Question: I have a straightforward 'UIPageViewController' with 30 pages where each page has a 'UIImageView' (and accompanying 'UIImage' which is loaded with 'UIImage.FromFile(..)'). I ensured that there are no references to any of the pages being held in memory (or by the 'UIPageViewDataSource') once the user navigates forward through the pages.
What I'm seeing is that when the user navigates forward, the destructor and 'Dispose(bool)' methods are being called for the 'UIViewController' of each page and for the 'UIImageView' within the page (as expected). However, when I run this test on hardware attached to Instruments, even though the 'IDisposable' methods are being called, the memory is not being reclaimed. After a certain threshold of "live bytes" is reached, a lot of the memory consumed by the pages which have been garbage collected is then reclaimed:

Why am I not seeing the memory being reclaimed immediately (i.e. when the 'IDisposable' methods are called)?
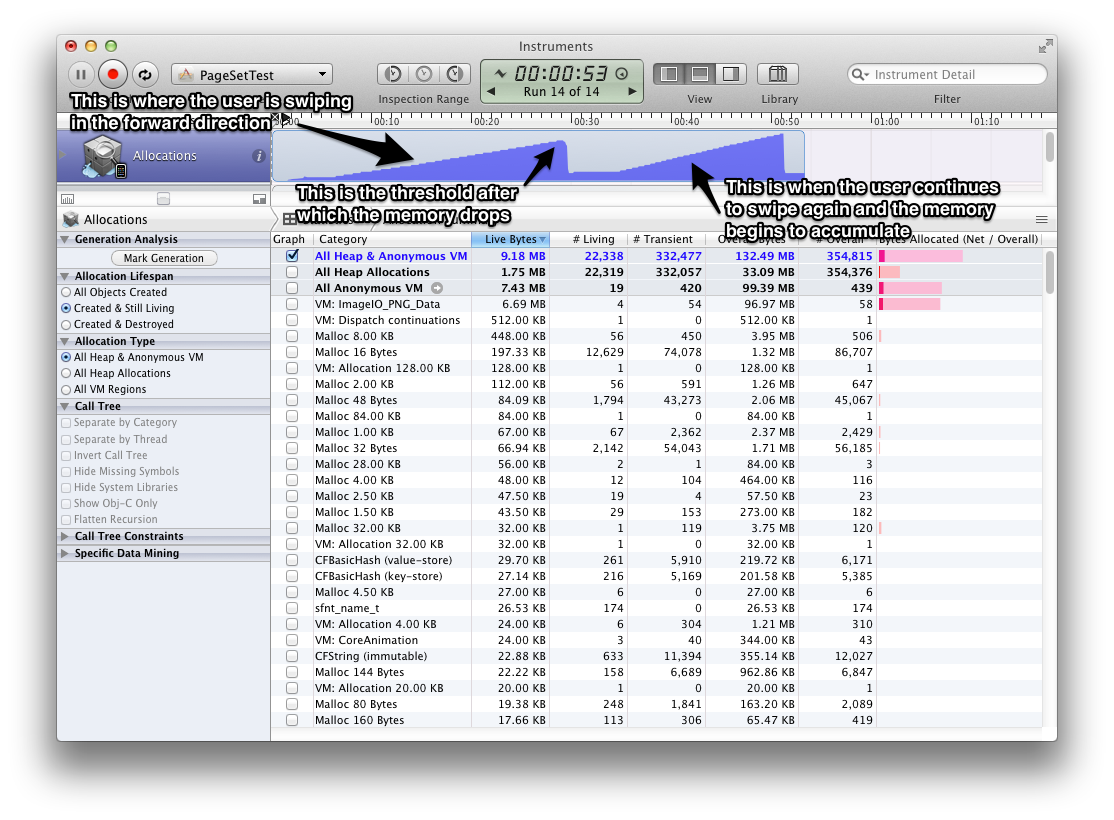
Answer: There's a few reasons for this (see <URL>.
They are mostly related to the fact that you call 'Dispose' when you (the application) is done with the instance of the an object.
However it does not mean that iOS itself is done with the object and it could very well try to callback into code (e.g. subclasses, events). This is not easy to predict unless you have a very good knowledge of the lifecycle of the objects involved (and any error would result in crashes).
Note that even before this change (in 6.0.8) the only thing that 'Dispose' could release was the managed instance memory - which is, for most objects, very small compared to it's native size counterpart.